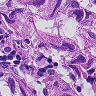
Metastatic tissue present: yes